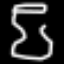
Label: hourglass